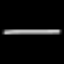
Label: line